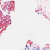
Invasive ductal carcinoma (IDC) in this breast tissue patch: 0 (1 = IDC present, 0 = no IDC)